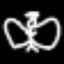
Label: angel